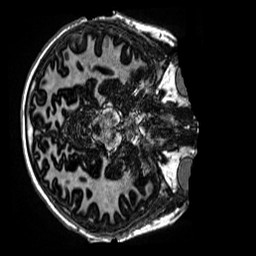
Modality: MP2RAGE
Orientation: axial
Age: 13
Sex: male
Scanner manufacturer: siemens
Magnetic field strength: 3 T
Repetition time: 4 s
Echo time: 0.00299 s